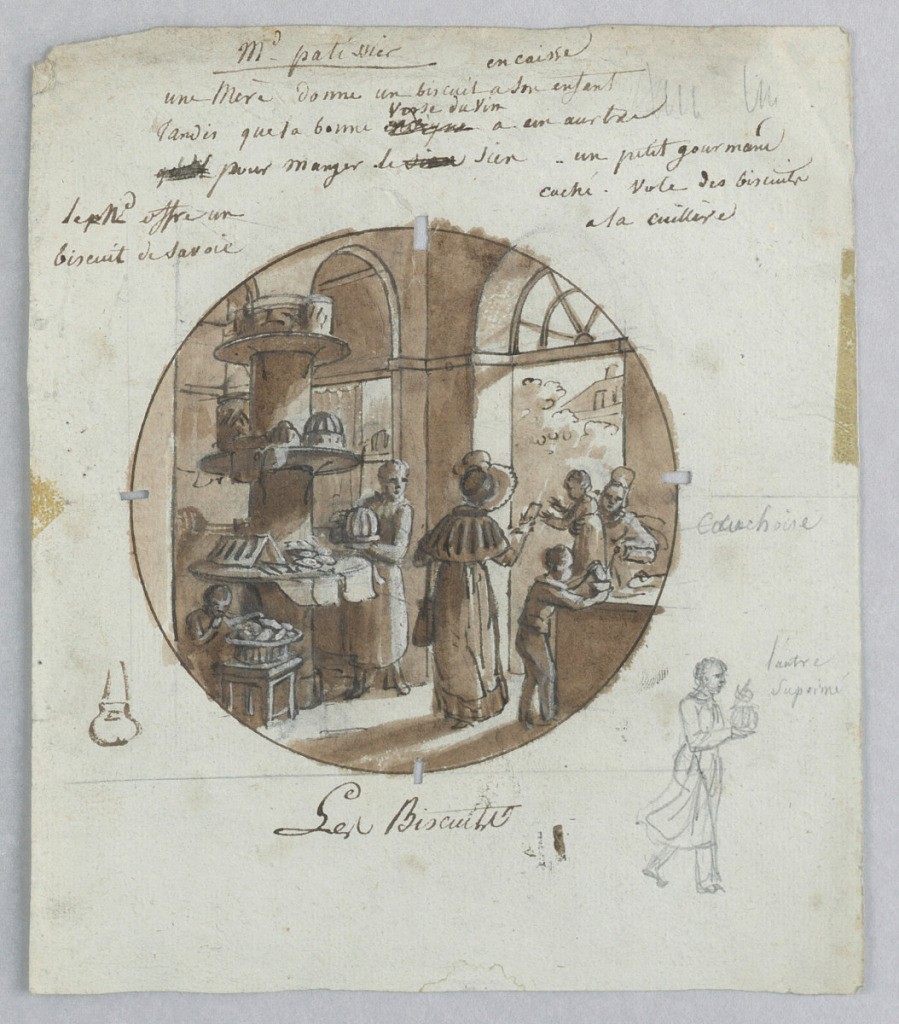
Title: Design for a Painted Porcelain Plate, Les Biscuits (Cookies) for the Service des Objets de Dessert (Dessert Service)
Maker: Jean Charles Develly, French, 1783 - 1849
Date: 1819–20
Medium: Pen and brown ink, brush and brown wash, white gouache, graphite on cream laid paper, circular border in pen and brown ink
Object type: Drawing
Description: Design for a painted porcelain plate, rondel. Scene in a pastry shop.  A figure of a woman (perhaps shop owner) holding a molded cake, stands to the right of a column with shelves, left middleground, displaying cakes and cookies of many varieties.  A well-dressed female client viewed from behind, center foreground, gives a cookie to a child held by a servant while a boy, right foreground, is preparing to eat a cake resting on a counter. Another little boy, left foreground, steals a lady finger from a basket on a low table. The roof of a house and trees appear through the open door, right background.  A graphite sketch of a woman or man holding a fancy cake in lower right margin.